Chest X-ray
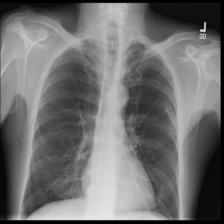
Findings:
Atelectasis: negative
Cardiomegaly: negative
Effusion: negative
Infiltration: negative
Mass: negative
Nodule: negative
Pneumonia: negative
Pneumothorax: negative
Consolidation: negative
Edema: negative
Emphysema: negative
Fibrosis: negative
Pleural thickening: negative
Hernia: negative